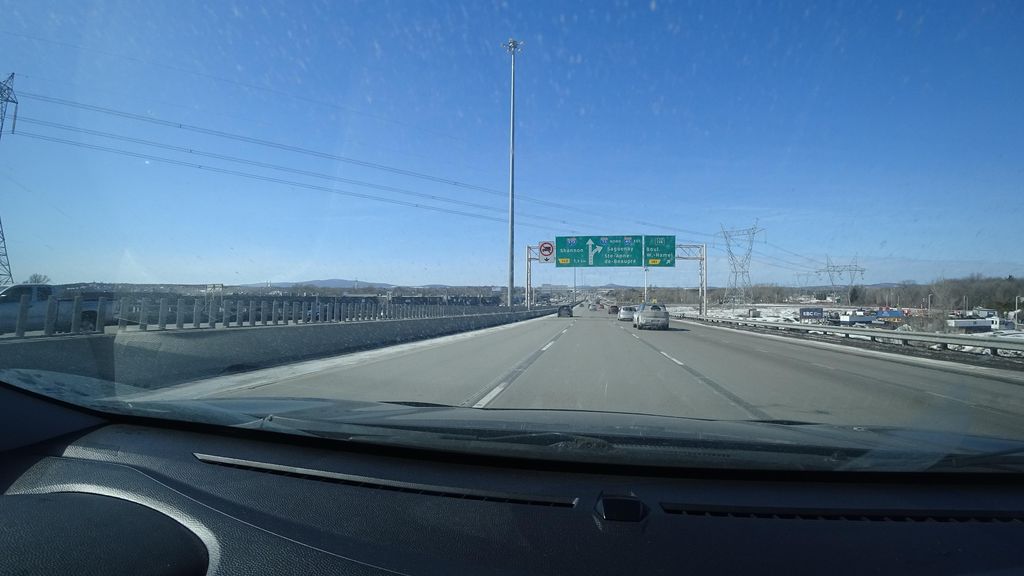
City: quebec_city